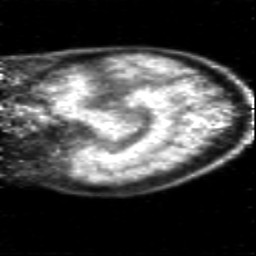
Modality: PET
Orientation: sagittal
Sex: female
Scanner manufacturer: siemens